Field crop: maize
Growth stage: 2
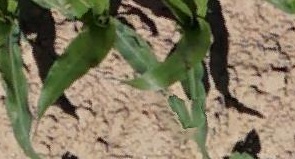
Species: maize